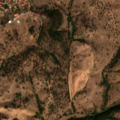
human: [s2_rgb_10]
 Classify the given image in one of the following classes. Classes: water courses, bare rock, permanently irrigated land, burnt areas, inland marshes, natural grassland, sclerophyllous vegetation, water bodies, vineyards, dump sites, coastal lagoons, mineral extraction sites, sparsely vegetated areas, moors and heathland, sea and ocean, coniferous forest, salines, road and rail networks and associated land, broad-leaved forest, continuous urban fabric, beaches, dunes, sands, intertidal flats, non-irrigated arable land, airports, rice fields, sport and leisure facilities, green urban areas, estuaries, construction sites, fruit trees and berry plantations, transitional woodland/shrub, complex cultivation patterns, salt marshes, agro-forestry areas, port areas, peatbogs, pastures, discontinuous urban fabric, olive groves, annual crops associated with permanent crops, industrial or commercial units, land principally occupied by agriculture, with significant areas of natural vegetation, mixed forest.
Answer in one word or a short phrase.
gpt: discontinuous urban fabric, non-irrigated arable land, agro-forestry areas